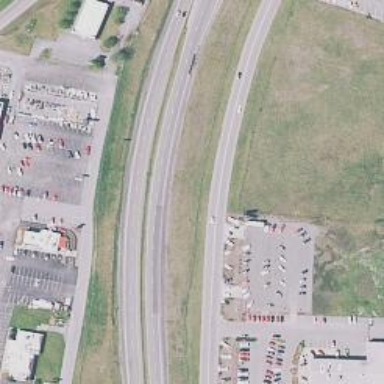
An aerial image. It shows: This image shows trunk highway that functions as expressway.